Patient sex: M
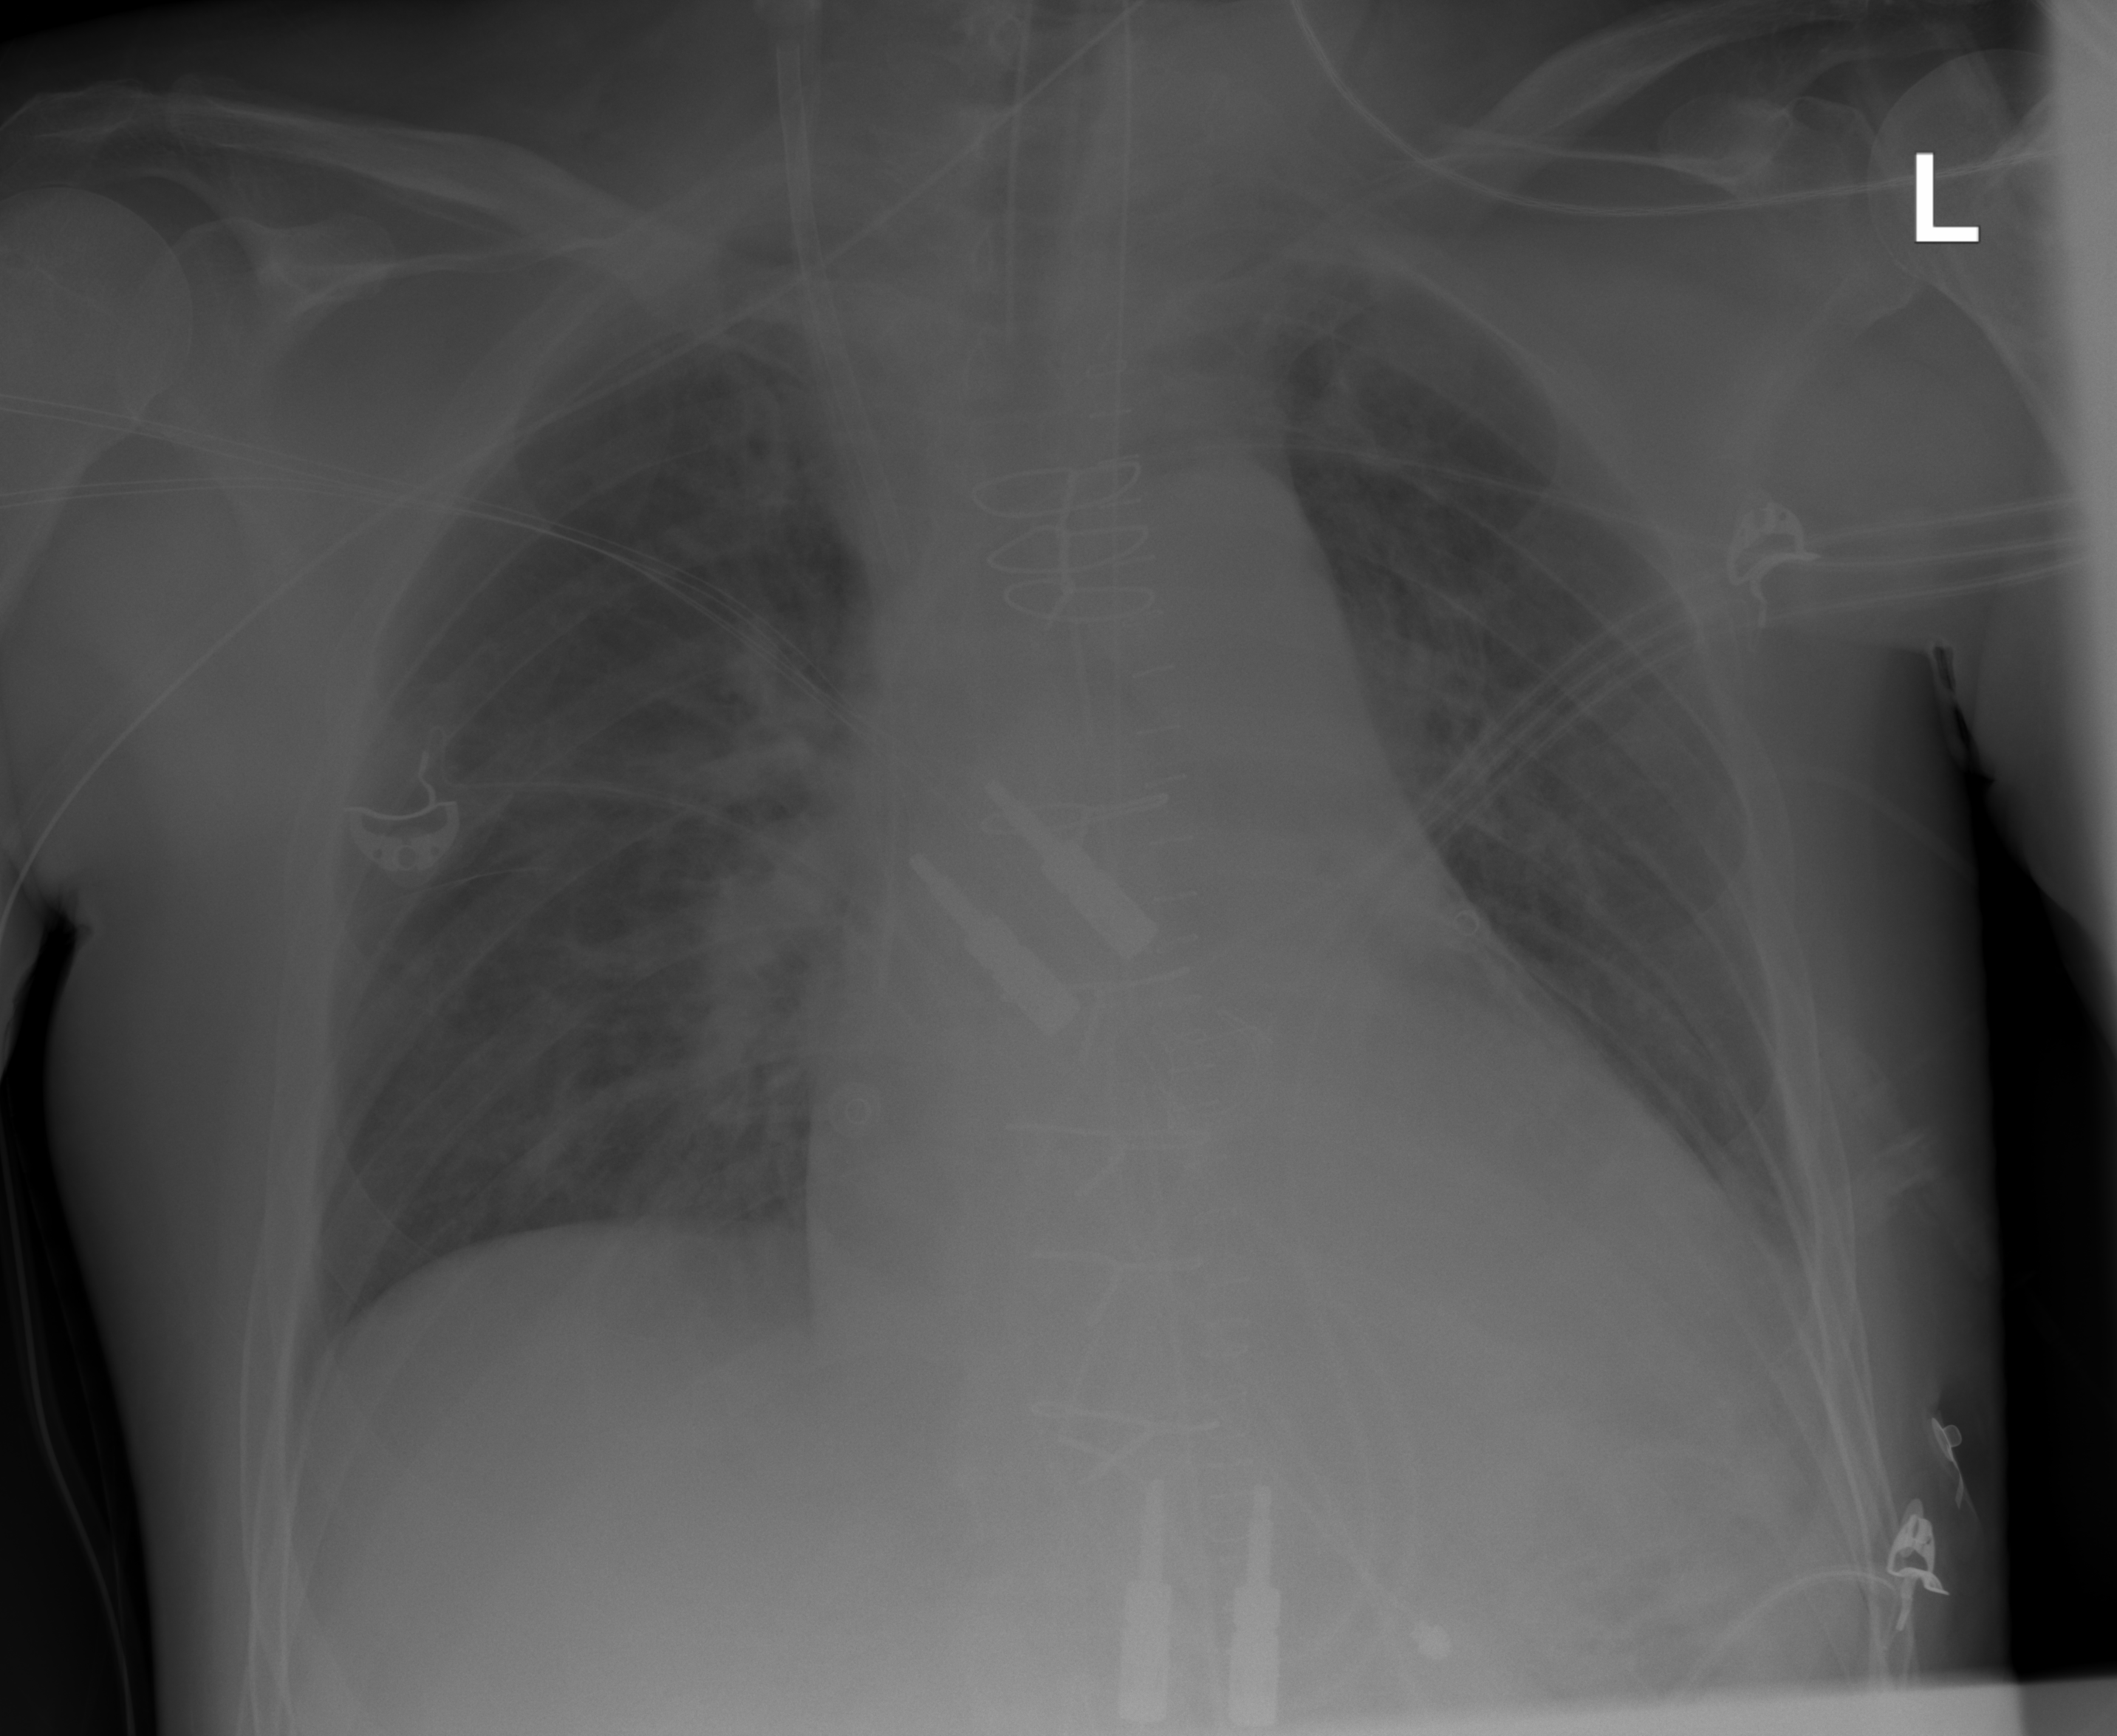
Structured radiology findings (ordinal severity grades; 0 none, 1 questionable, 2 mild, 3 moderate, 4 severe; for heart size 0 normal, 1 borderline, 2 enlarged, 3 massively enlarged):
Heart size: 2
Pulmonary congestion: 2
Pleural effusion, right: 0
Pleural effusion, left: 1
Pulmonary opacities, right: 0
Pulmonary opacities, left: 0
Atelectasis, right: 2
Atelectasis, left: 2